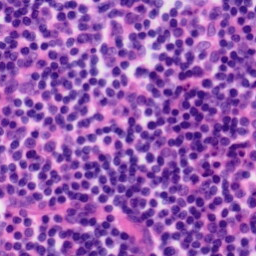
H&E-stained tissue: Tonsil